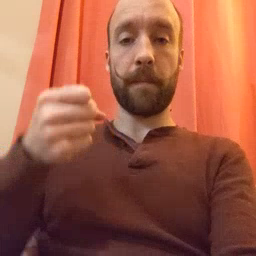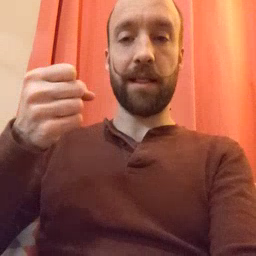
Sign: milk